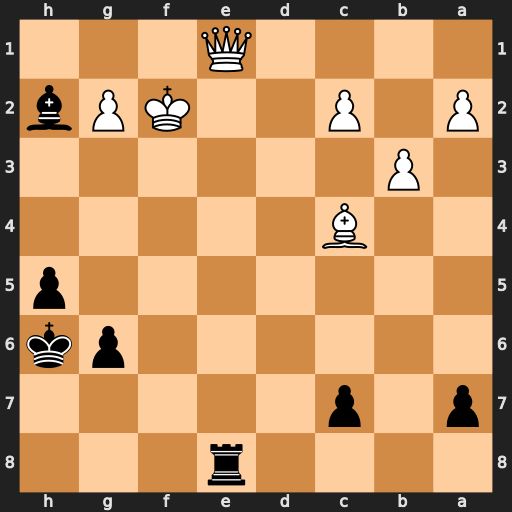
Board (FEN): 4r3/p1p5/6pk/7p/2B5/1P6/P1P2KPb/4Q3
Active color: b
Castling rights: -
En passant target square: -
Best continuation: Bg3+ Kxg3 Rxe1